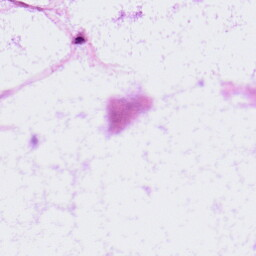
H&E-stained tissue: LymphNode